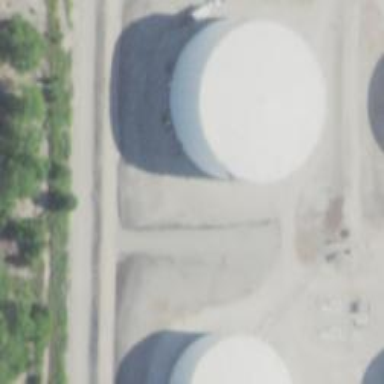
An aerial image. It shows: Storage tank created as man-made structure.